Field crop: tomato
Growth stage: 1
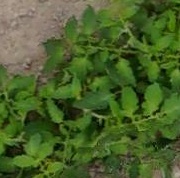
Species: tomato